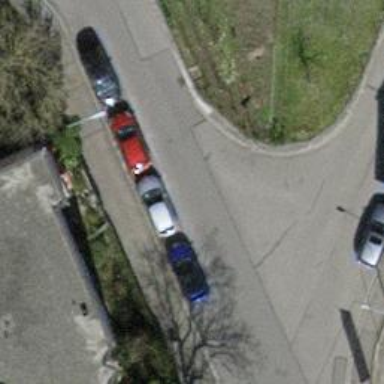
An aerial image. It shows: Parking lane.